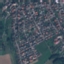
Label: Residential